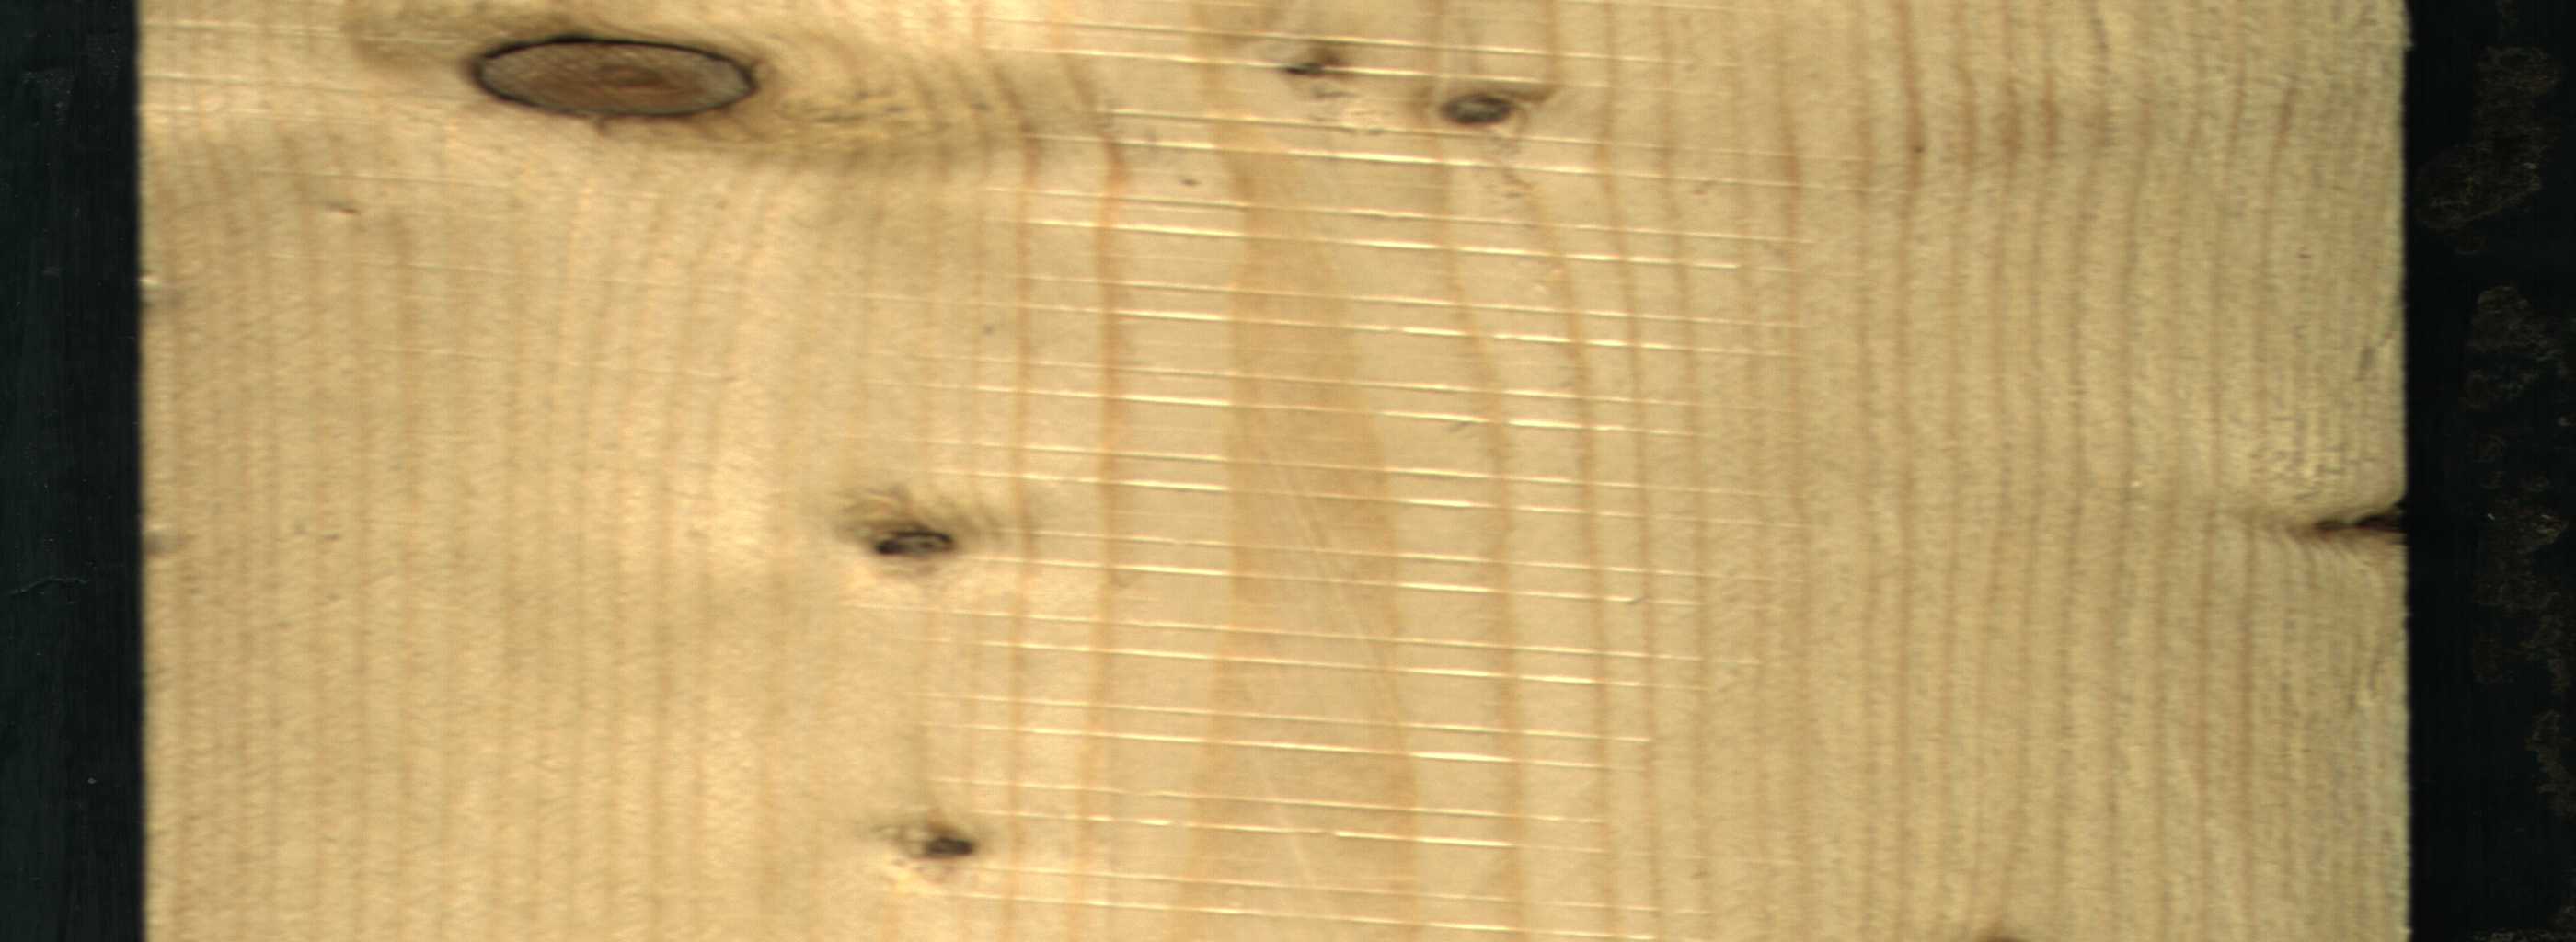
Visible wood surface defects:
Knot_missing
Dead_Knot
Dead_Knot
Live_Knot
Live_Knot